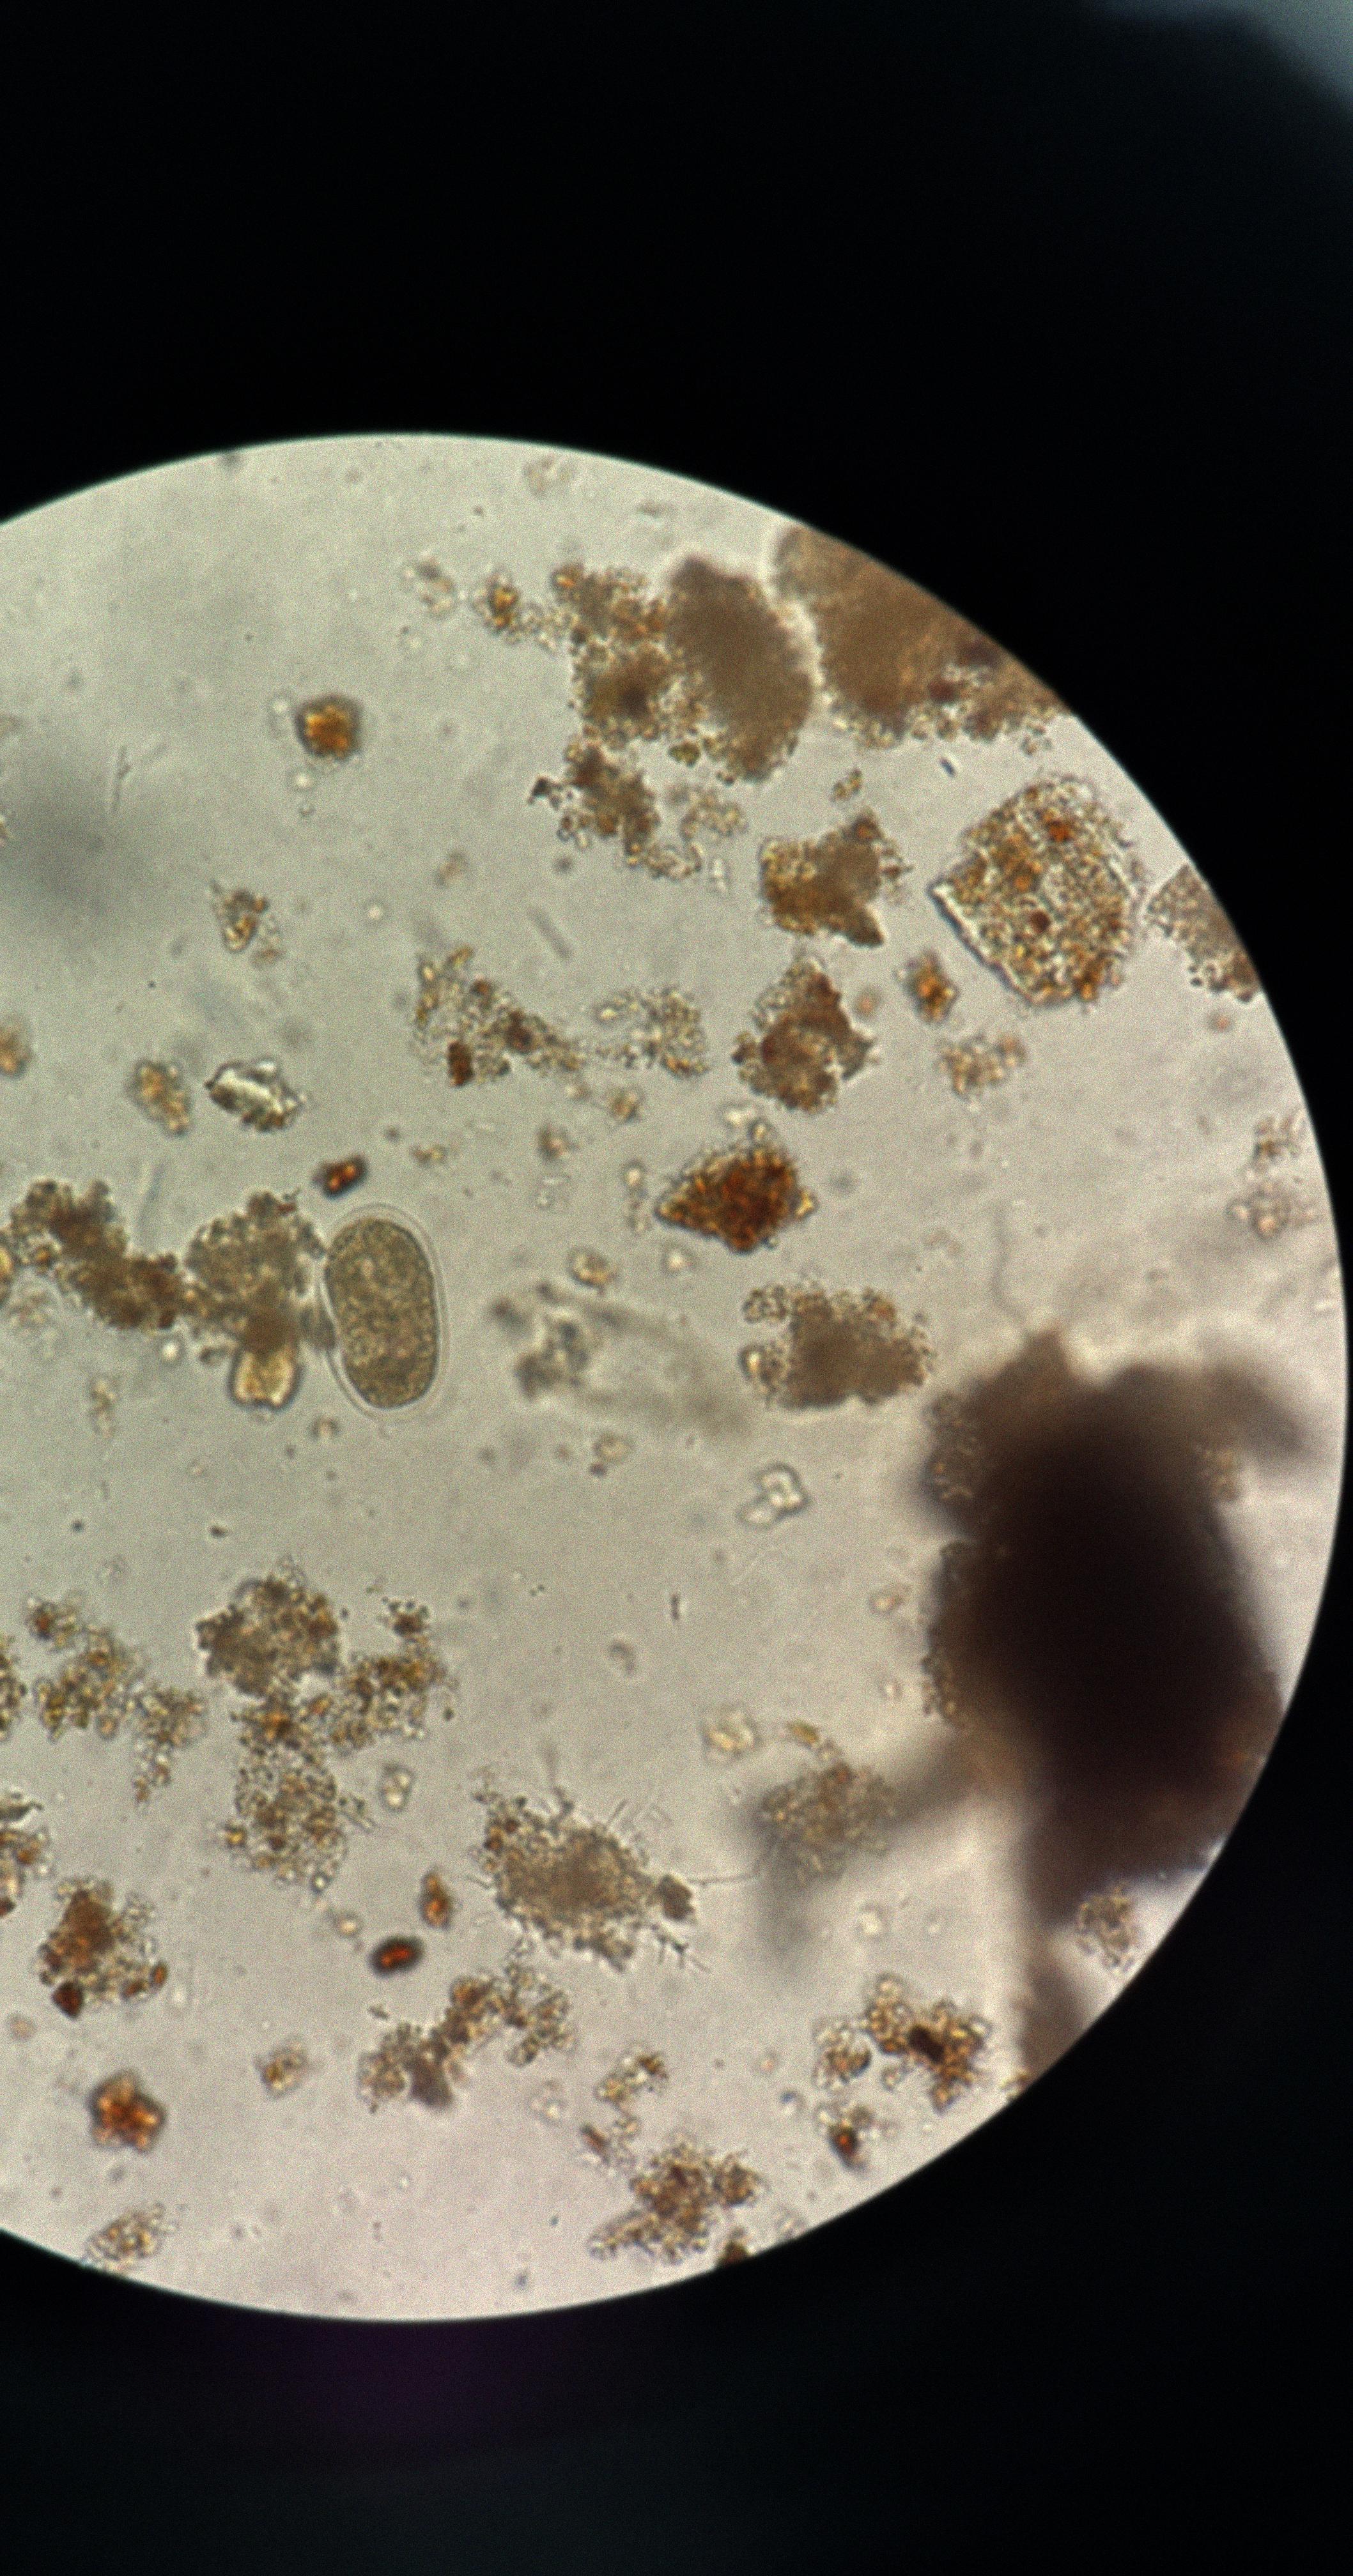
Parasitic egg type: Hookworm egg